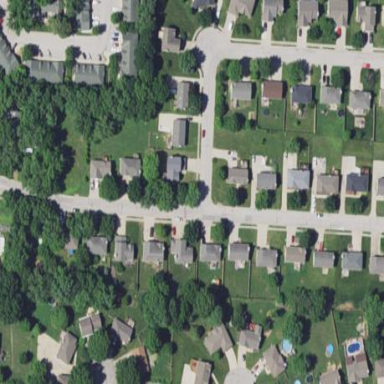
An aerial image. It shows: Residential area composed of single-family homes.